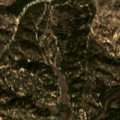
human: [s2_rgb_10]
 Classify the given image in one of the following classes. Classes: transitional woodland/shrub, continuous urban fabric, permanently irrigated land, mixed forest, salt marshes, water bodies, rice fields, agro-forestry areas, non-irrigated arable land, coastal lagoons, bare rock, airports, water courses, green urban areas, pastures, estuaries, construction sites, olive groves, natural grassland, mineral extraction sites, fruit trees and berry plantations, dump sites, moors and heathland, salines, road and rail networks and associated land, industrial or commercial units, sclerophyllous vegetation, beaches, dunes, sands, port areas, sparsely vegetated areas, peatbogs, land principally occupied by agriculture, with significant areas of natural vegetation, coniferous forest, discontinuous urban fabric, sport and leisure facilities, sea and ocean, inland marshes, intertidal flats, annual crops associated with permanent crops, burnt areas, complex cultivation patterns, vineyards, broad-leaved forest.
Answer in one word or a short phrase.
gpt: broad-leaved forest, mixed forest